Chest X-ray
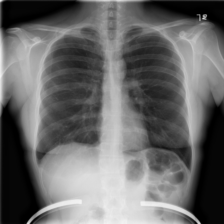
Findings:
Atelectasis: negative
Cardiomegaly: negative
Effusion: negative
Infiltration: negative
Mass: negative
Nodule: negative
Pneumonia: negative
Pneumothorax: negative
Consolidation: negative
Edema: negative
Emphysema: negative
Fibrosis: negative
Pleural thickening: negative
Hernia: negative